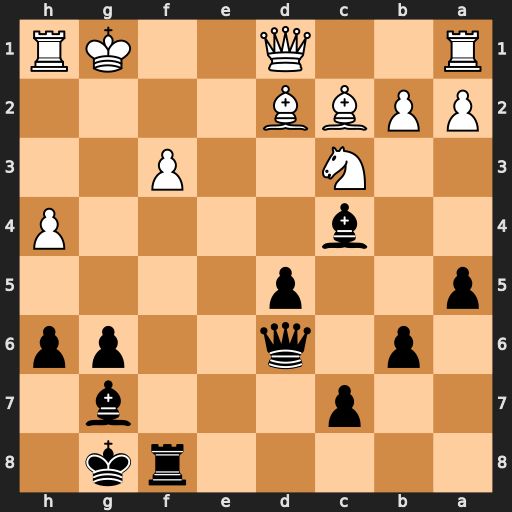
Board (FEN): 5rk1/2p3b1/1p1q2pp/p2p4/2b4P/2N2P2/PPBB4/R2Q2KR
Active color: b
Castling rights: -
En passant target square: -
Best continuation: Qg3#